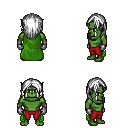
a pixel art fantasy rpg character, male body template, orc, green skin, green cape, red pants, white long hairstyle, metal gloves, four views (front, back, left, right), 2x2 character sprite sheet, small pixel art, hard edges, no anti-aliasing